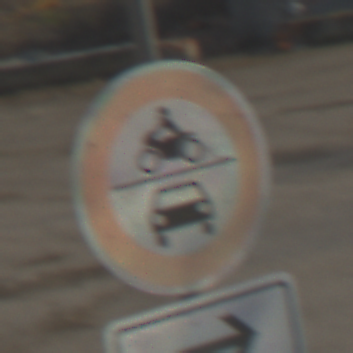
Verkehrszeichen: VerbotKraftfahrzeuge
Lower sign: RichtungsangabeDurchPfeile5
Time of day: MorningAfternoon
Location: Outdoor (Suburban)
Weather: PartlyCloudy
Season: NotSpecified
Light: Natural